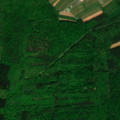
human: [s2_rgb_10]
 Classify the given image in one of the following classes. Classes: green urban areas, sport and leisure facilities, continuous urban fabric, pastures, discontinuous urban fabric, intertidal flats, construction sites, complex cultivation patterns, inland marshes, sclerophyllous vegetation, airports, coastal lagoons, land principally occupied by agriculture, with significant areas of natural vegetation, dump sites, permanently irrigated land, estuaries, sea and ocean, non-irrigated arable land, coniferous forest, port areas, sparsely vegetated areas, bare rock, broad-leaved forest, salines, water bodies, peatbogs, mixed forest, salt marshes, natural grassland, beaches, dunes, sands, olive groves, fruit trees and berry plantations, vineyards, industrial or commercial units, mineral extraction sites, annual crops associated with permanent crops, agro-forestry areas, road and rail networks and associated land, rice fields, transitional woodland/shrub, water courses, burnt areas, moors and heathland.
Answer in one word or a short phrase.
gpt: vineyards, complex cultivation patterns, broad-leaved forest